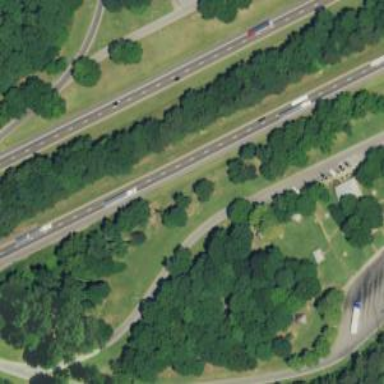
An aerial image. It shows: Rest area on the road.